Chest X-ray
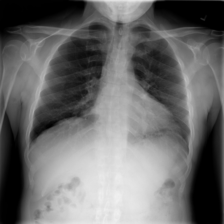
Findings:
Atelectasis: negative
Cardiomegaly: negative
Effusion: negative
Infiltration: negative
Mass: negative
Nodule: negative
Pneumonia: negative
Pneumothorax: negative
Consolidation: negative
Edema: negative
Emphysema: negative
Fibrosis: negative
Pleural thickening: negative
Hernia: negative